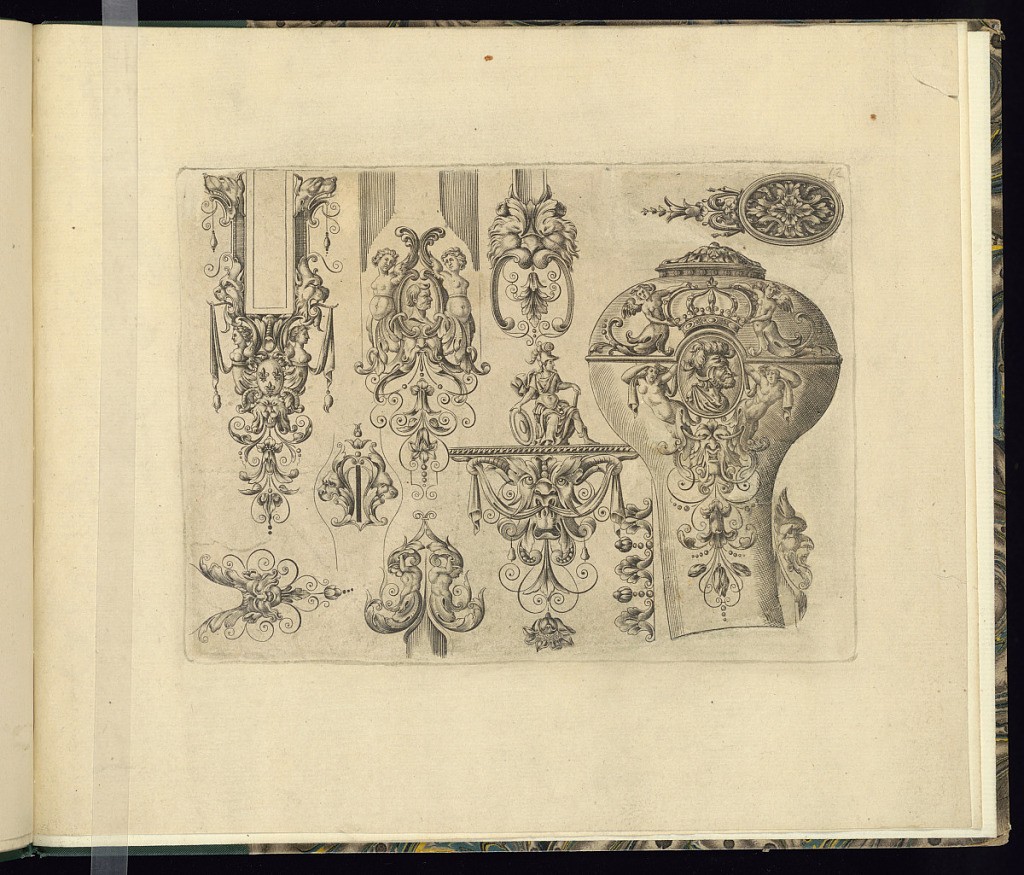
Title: Designs for Gun Parts and Ornament
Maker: Thobie Tourneur, Le Thuraine, French, active ca. 1630 – ca. 1690
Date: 1660
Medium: Engraving on laid paper
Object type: Print
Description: Designs for gun parts (butt and ornament) decorated with grotesque ornaments, mascarons (masks), fantastical animals, figures, profile portraits, crown, French Royal coat of arms, cartouche, flowers, drapery, angels, flowers, scrolling leaves (rinceaux), and fleurons.